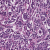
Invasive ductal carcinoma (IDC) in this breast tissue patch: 1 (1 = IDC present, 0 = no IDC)